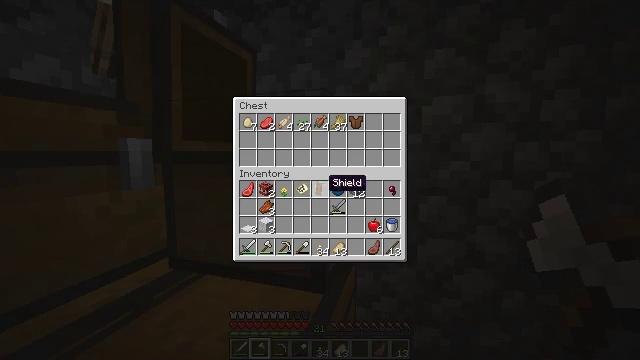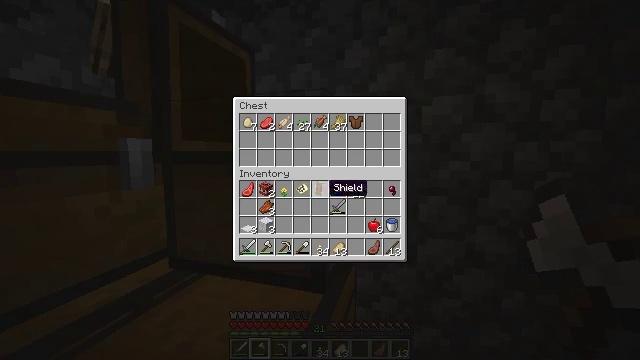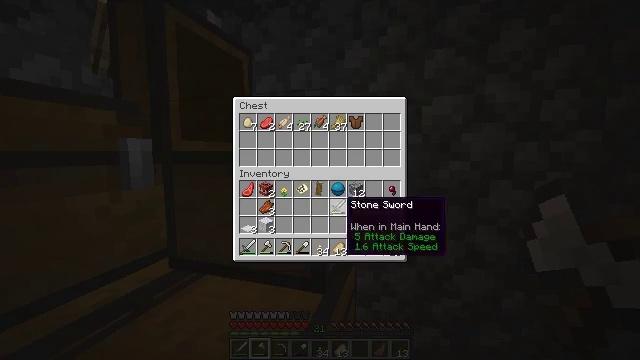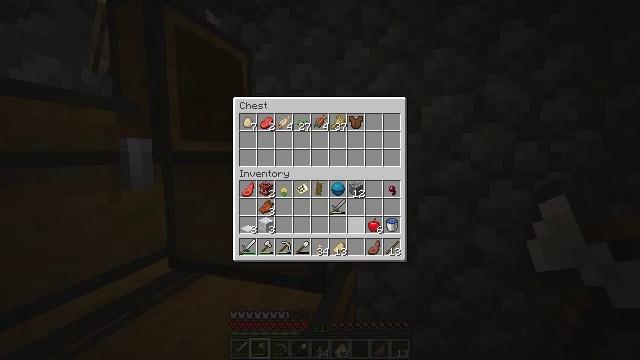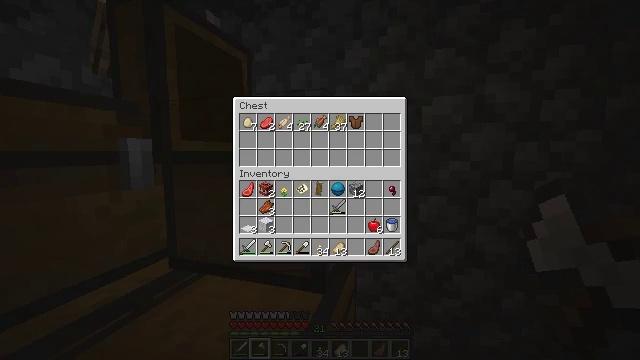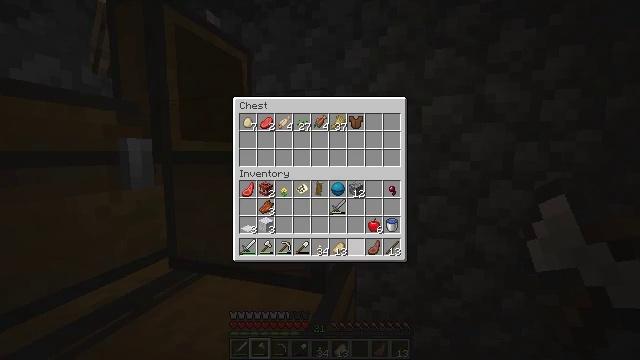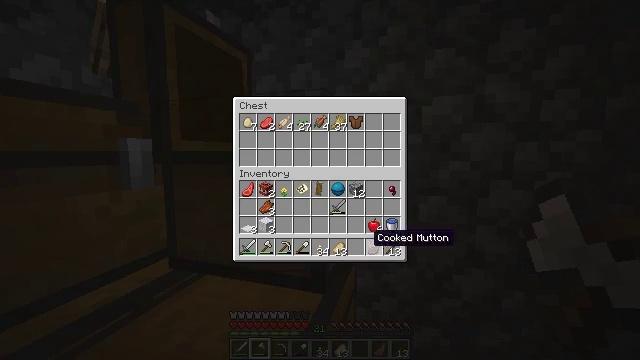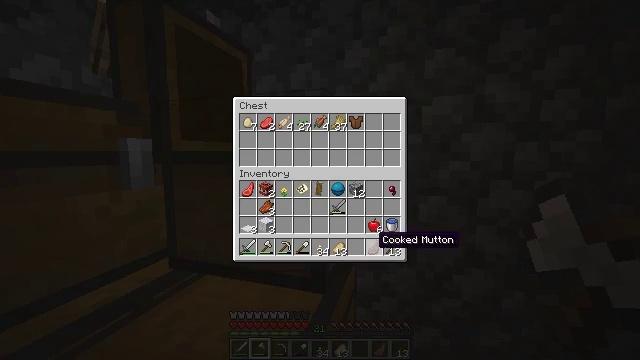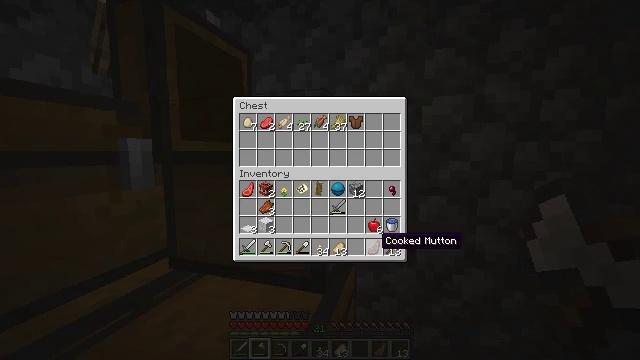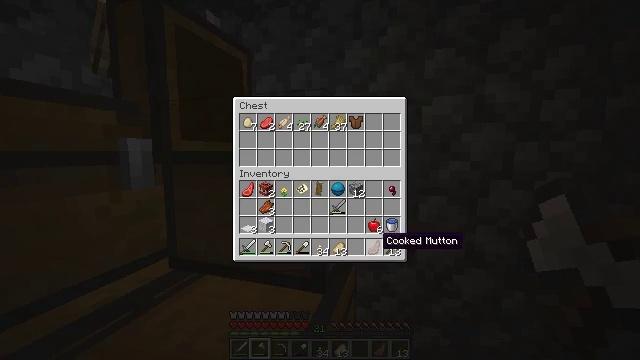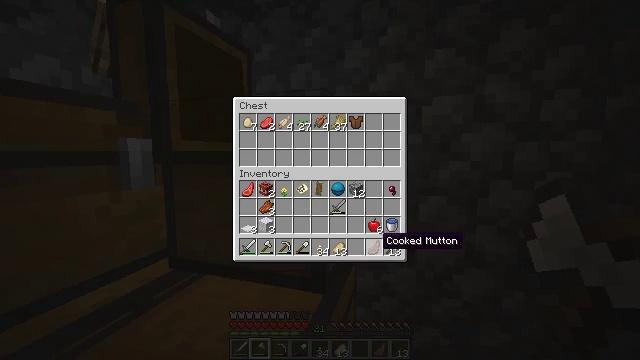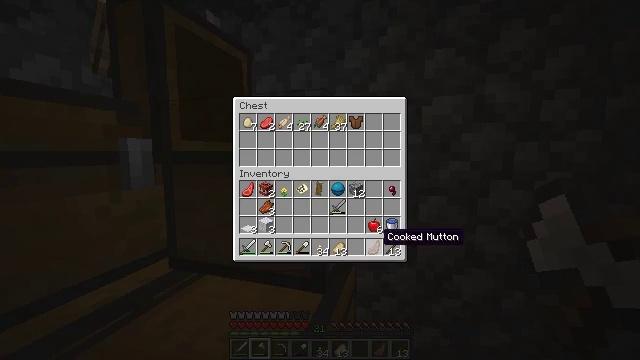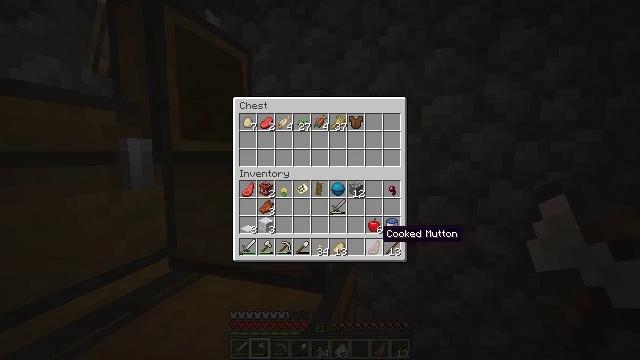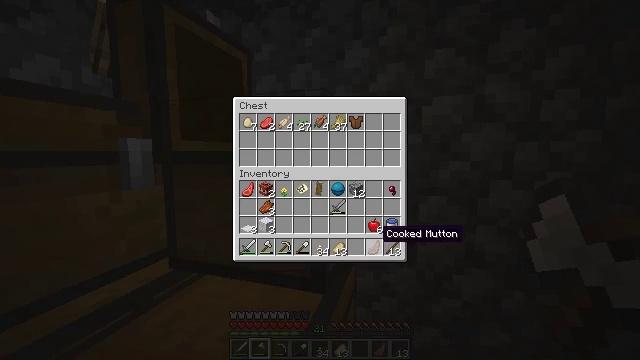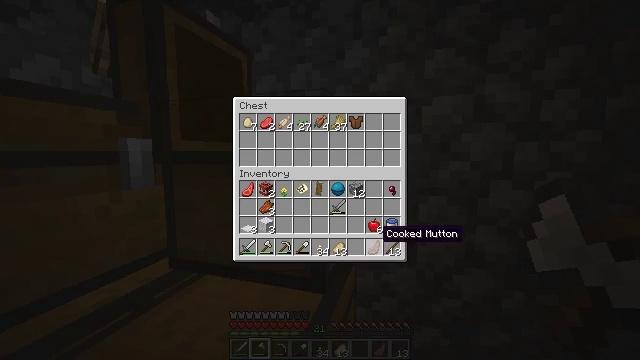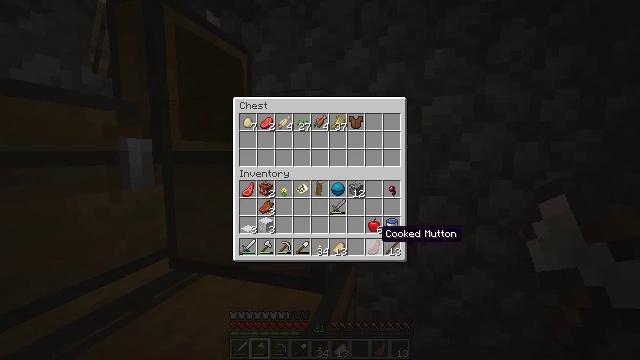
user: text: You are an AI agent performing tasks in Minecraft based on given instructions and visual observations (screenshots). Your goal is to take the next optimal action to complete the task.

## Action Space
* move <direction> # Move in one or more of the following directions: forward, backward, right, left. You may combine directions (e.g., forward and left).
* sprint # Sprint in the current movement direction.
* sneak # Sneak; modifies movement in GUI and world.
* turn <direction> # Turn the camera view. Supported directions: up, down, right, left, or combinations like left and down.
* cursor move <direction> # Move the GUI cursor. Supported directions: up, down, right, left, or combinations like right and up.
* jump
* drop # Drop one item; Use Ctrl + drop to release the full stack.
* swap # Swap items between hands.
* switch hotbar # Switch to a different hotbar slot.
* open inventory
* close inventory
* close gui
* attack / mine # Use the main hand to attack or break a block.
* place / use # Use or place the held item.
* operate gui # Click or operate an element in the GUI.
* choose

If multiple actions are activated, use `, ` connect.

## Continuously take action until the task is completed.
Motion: motion action
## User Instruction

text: Mine a chest to move it.
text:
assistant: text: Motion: sneak
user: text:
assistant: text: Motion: sneak, cursor move right and down
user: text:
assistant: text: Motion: sneak, cursor move right and down
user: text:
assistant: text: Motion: sneak, cursor move right and down
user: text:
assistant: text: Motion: sneak, cursor move right
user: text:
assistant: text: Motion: sneak
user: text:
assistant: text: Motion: sneak
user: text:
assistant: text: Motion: sneak
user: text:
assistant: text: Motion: sneak
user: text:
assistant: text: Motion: sneak
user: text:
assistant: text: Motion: sneak
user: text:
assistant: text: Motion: sneak
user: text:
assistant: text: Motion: sneak
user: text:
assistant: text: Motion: sneak
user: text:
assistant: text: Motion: sneak
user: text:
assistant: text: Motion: sneak
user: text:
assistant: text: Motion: sneak
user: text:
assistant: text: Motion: sneak, operate gui
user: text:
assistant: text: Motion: sneak, operate gui
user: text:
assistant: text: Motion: sneak
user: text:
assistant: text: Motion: sneak
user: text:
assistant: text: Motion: sneak
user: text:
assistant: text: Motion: sneak, cursor move up
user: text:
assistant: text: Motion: sneak, cursor move up
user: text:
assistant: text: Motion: sneak
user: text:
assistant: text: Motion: sneak
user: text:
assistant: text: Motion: sneak
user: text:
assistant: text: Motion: sneak, operate gui
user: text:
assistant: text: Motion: sneak, operate gui
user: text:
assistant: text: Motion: sneak, operate gui